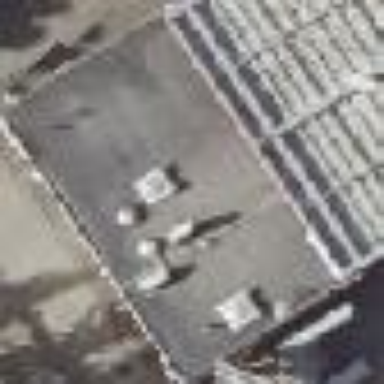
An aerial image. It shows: Retail building that also serves as fuel station.